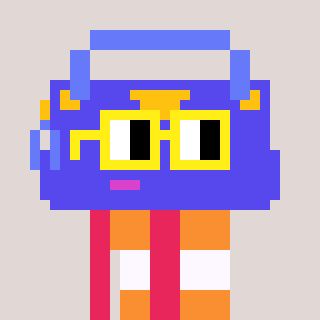
a pixel art character with square yellow glasses, a bag-shaped head and a redpinkish-colored body on a warm background